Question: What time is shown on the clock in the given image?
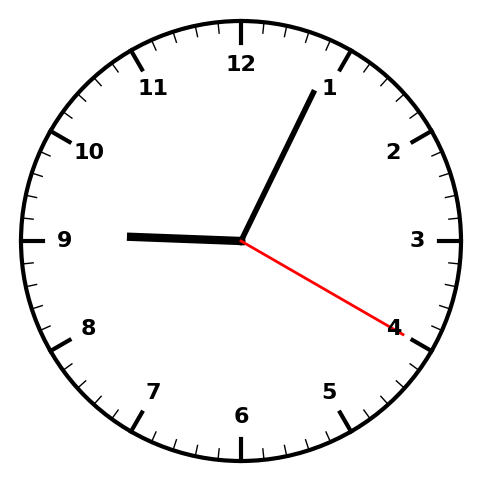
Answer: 09:04:20